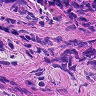
Metastatic tissue present: no